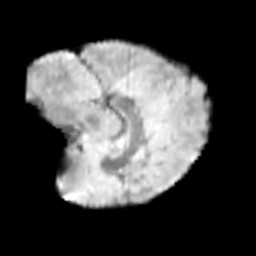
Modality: T2w
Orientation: sagittal
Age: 8
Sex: female
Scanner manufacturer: siemens
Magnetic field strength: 3 T
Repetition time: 3.8 s
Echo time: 0.07 s